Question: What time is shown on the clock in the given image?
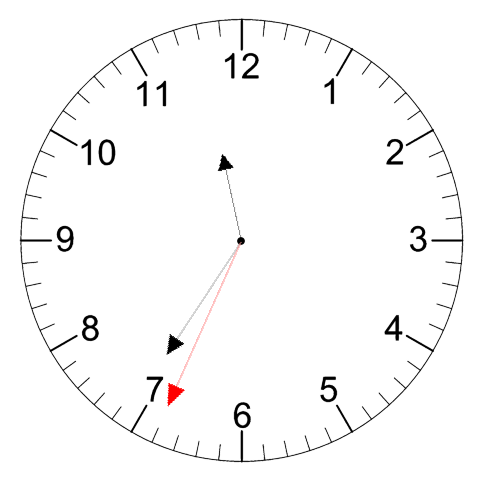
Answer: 11:35:34